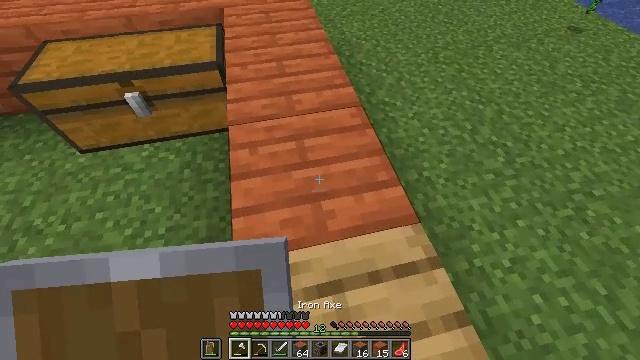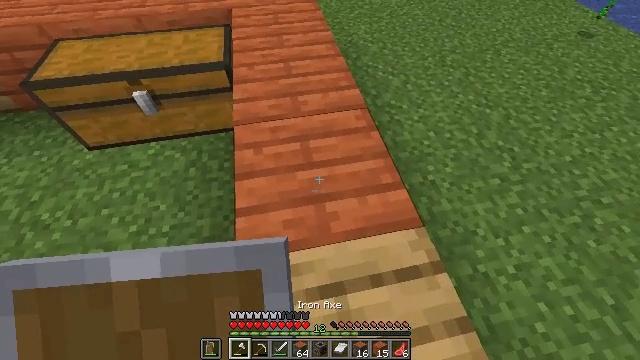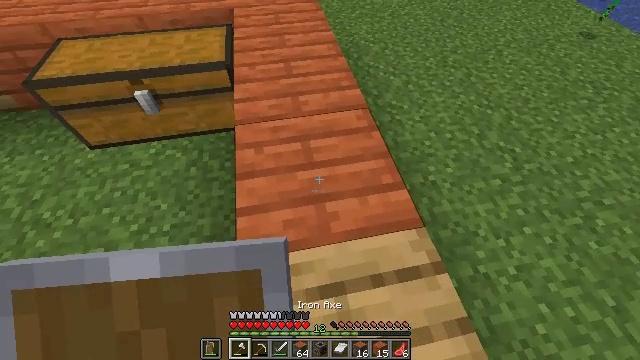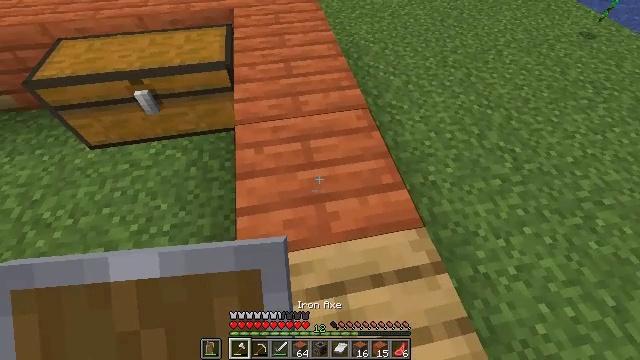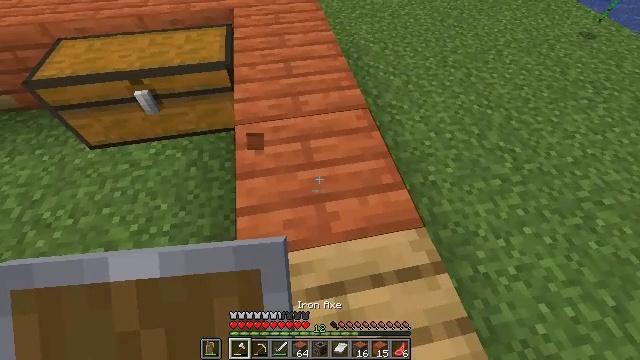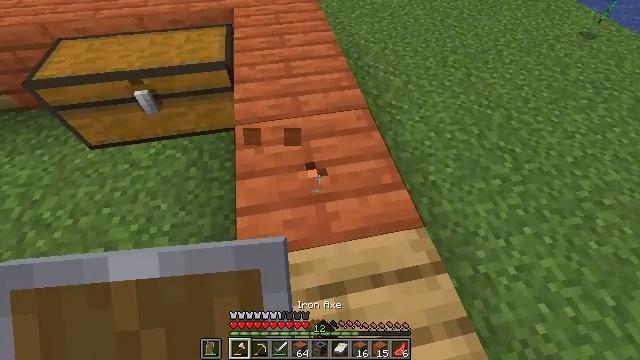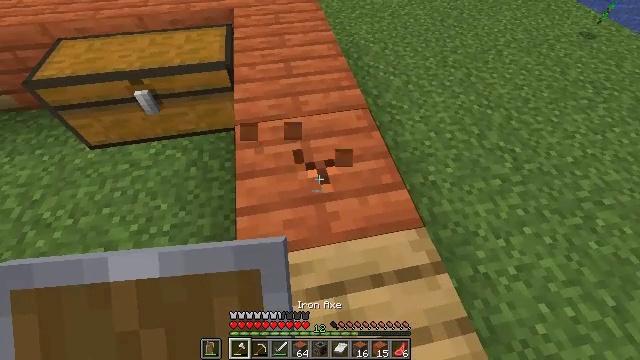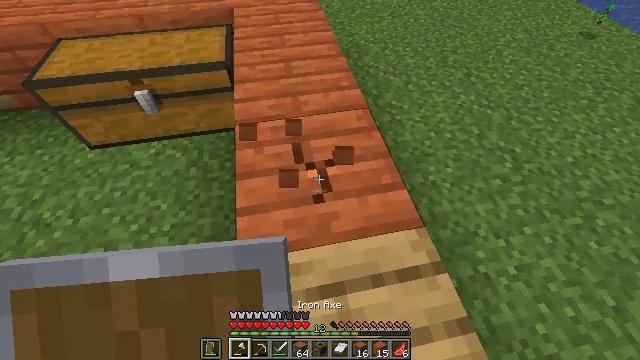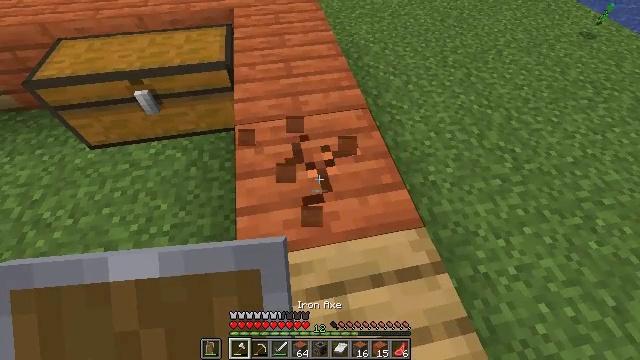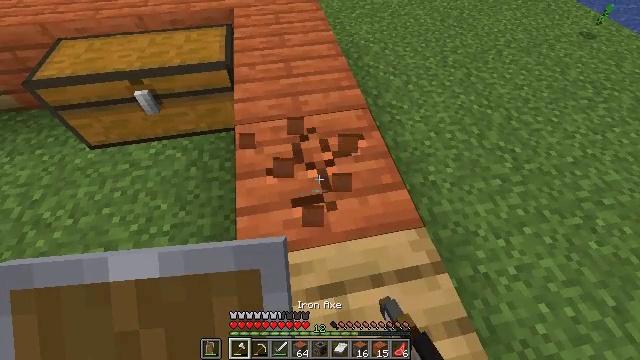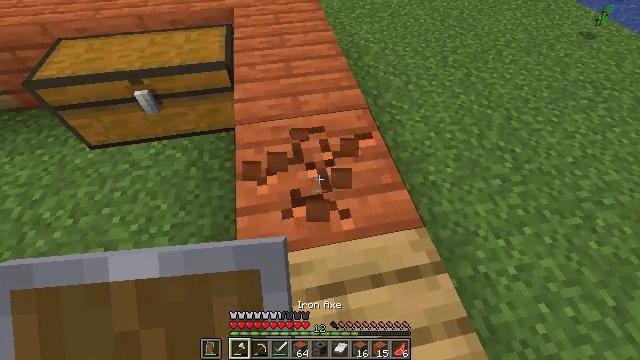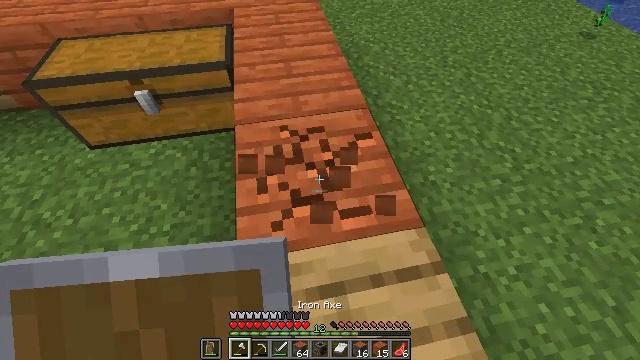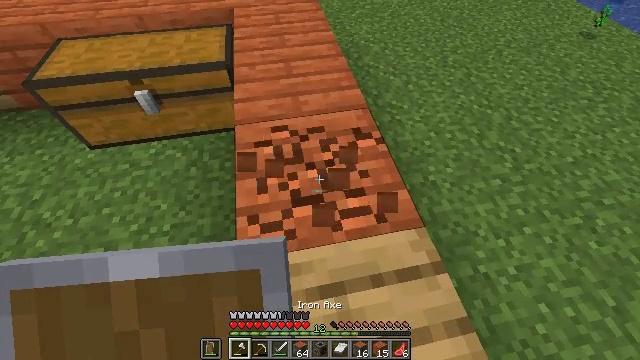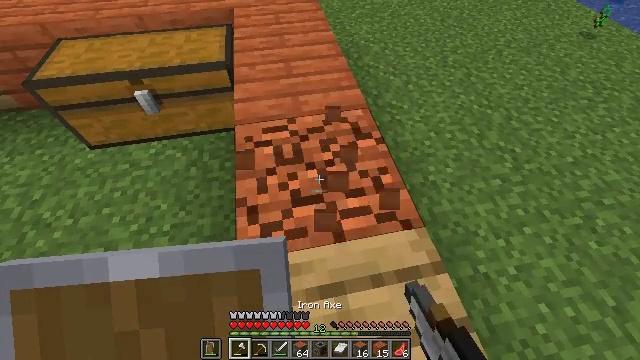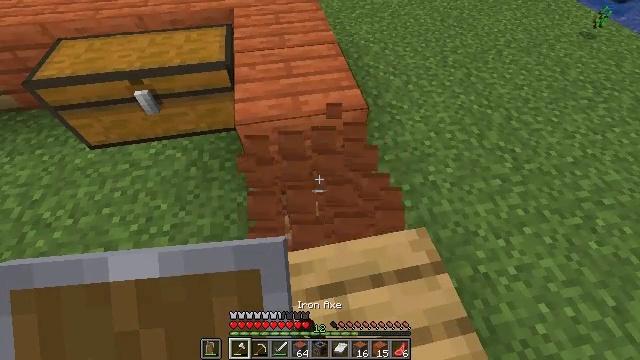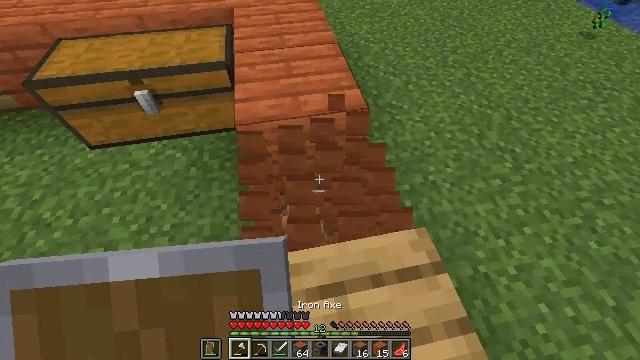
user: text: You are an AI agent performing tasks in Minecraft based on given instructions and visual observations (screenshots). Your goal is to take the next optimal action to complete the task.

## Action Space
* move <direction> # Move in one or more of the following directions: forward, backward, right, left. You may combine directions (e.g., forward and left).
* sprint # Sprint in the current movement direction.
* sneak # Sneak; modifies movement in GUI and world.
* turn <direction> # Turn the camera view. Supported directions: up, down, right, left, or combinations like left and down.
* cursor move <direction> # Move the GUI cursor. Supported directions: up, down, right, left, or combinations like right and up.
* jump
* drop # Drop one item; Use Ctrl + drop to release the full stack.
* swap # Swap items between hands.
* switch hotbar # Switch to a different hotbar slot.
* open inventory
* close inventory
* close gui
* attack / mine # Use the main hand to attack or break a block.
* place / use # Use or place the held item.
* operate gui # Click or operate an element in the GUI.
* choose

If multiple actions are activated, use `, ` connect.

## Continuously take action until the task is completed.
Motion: motion action
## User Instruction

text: Mine acacia planks.
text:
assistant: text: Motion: sneak, turn left
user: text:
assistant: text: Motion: sneak
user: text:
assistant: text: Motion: sneak
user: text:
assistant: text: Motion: sneak, attack / mine
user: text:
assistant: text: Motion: sneak, attack / mine
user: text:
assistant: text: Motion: sneak, attack / mine
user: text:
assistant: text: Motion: sneak, attack / mine
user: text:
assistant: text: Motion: sneak, attack / mine
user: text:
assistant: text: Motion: sneak, attack / mine
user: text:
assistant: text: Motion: sneak, attack / mine
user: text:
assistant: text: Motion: sneak, attack / mine
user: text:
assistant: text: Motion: sneak, attack / mine
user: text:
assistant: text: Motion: sneak, attack / mine
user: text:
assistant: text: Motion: sneak, attack / mine
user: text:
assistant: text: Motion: sneak, attack / mine
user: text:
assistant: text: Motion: sneak, attack / mine
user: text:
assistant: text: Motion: sneak, attack / mine
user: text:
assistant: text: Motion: sneak, attack / mine
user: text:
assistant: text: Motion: sneak, attack / mine